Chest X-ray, AP view. Patient: 68 years old, sex M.
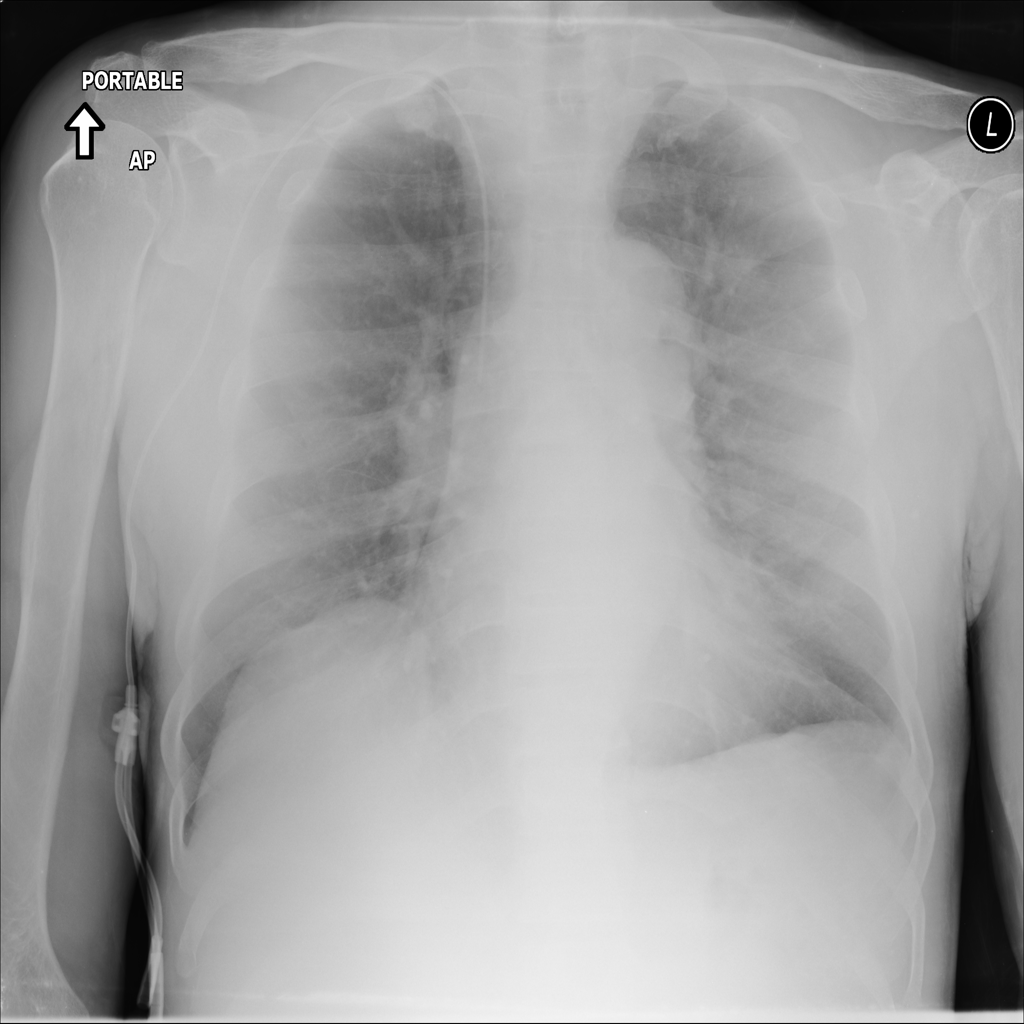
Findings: No Finding